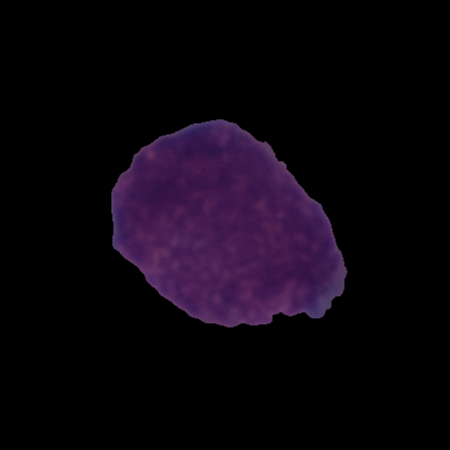
Label: cancer